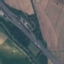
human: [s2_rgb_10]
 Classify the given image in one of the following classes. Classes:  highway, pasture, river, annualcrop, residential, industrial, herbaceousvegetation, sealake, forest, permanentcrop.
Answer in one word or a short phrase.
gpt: Highway